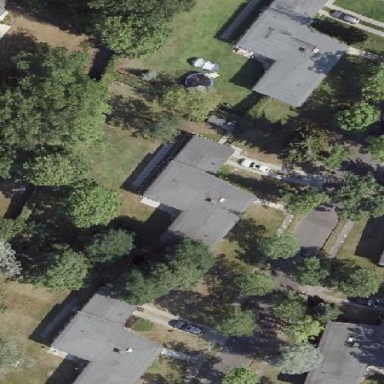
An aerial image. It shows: House with flat roof.